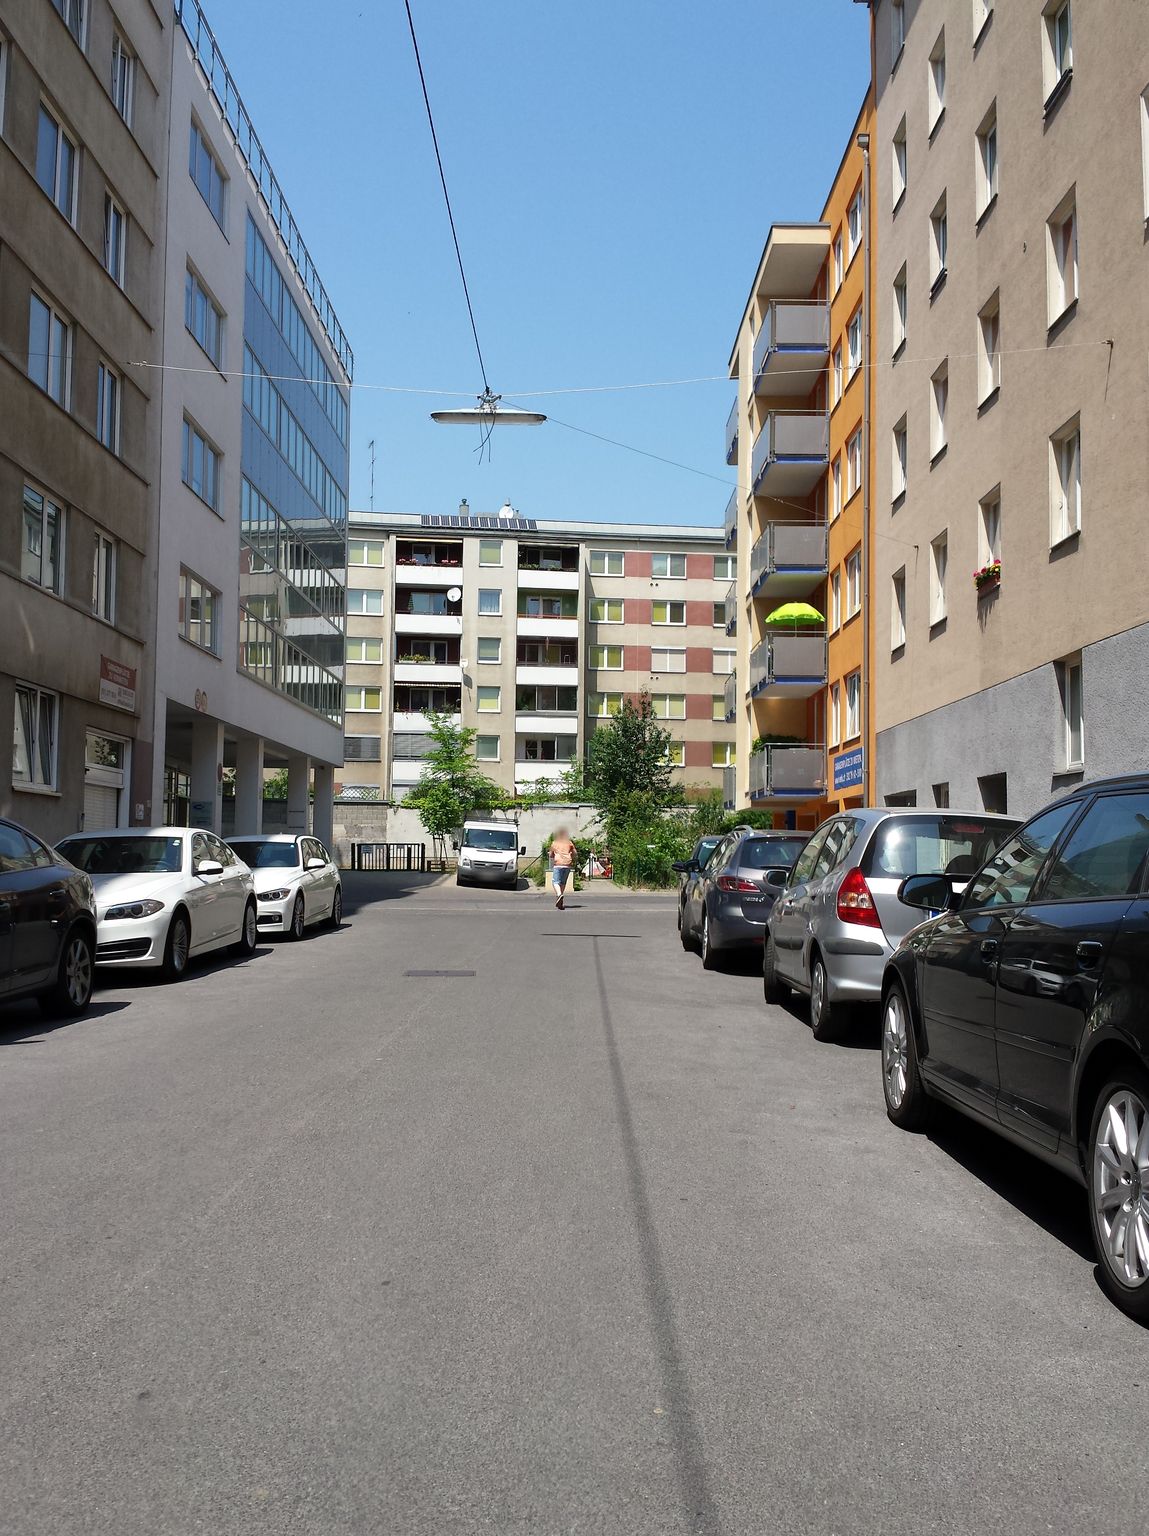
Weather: clear
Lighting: day
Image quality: good
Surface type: driving surface
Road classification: footway, residential, service
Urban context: urban centre
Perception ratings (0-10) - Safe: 4.08, Lively: 7.53, Beautiful: 8.14, Boring: 1.37, Depressing: 4.66, Wealthy: 8.29